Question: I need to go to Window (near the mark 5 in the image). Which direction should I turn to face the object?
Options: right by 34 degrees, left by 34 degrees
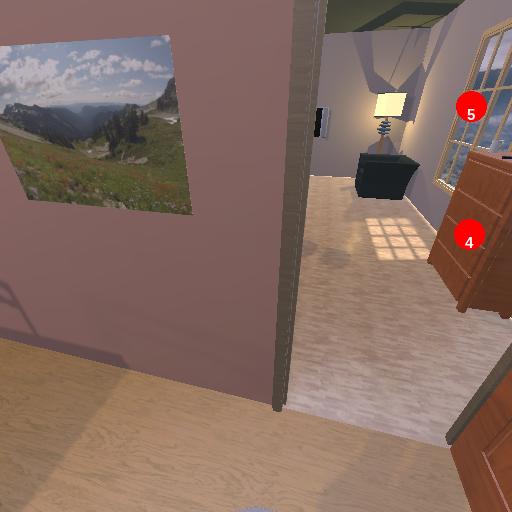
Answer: right by 34 degrees